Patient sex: F
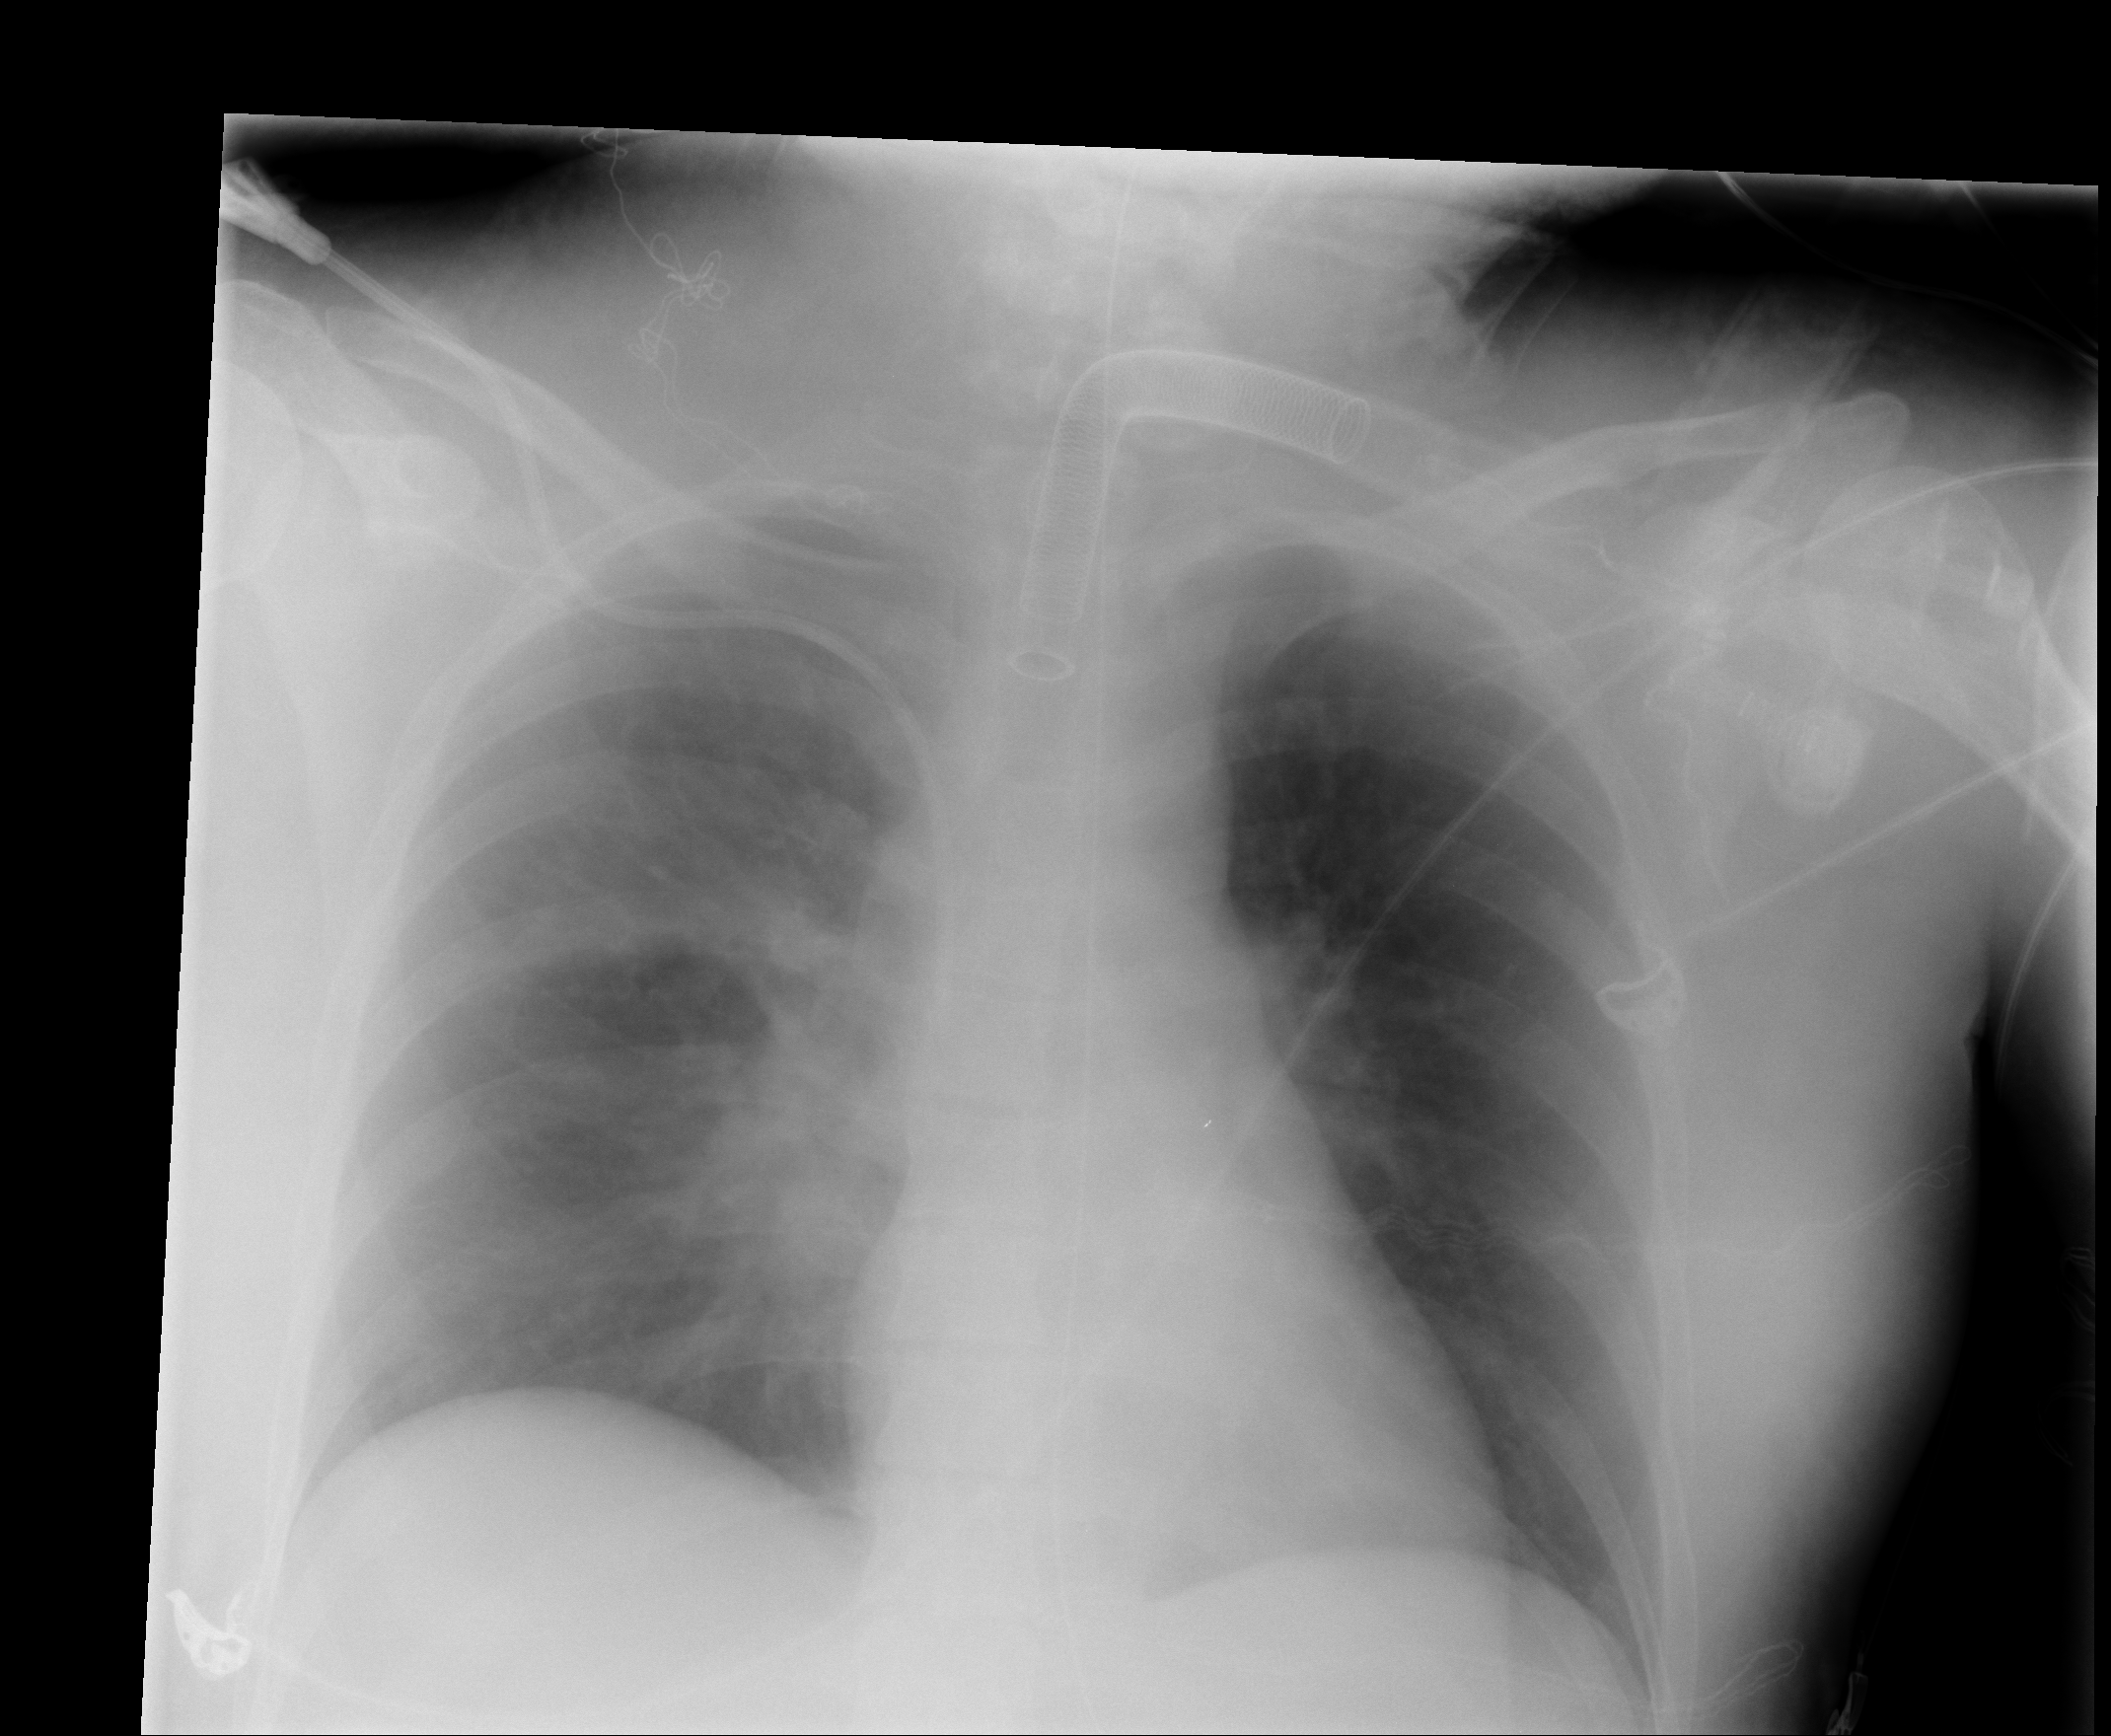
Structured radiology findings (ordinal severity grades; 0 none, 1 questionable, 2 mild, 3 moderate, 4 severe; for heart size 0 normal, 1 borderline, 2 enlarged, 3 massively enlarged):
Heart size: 0
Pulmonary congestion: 2
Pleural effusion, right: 0
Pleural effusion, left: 0
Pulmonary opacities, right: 2
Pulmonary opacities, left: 0
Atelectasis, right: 2
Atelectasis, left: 2